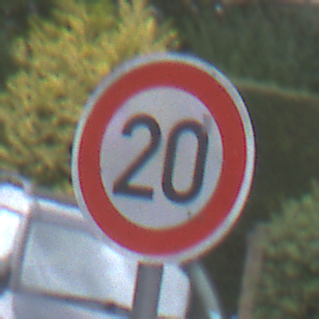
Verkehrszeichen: Geschwindigkeit20
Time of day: MorningAfternoon
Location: Outdoor (Urban)
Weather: Overcast
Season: NotSpecified
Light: Natural